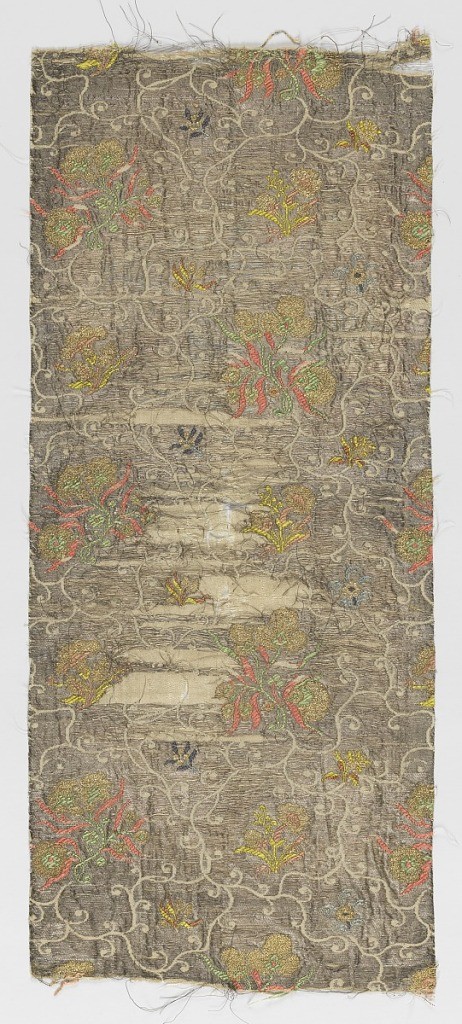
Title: Fragment
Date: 18th century
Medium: silk, metal Technique: compound woven with supplementary weft patterning (brocaded)
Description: A pattern of scrolling tendrils is formed by the white plain woven foundation fabric and the supplementary silver weft floats. There are three varietials and sizes of flowers in gold, pink, green, yellow, and blue.